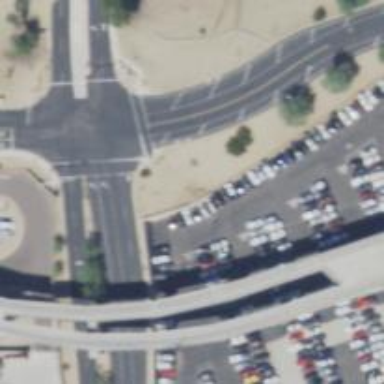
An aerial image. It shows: Solid stop line on the road.